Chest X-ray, PA view. Patient: 22 years old, sex F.
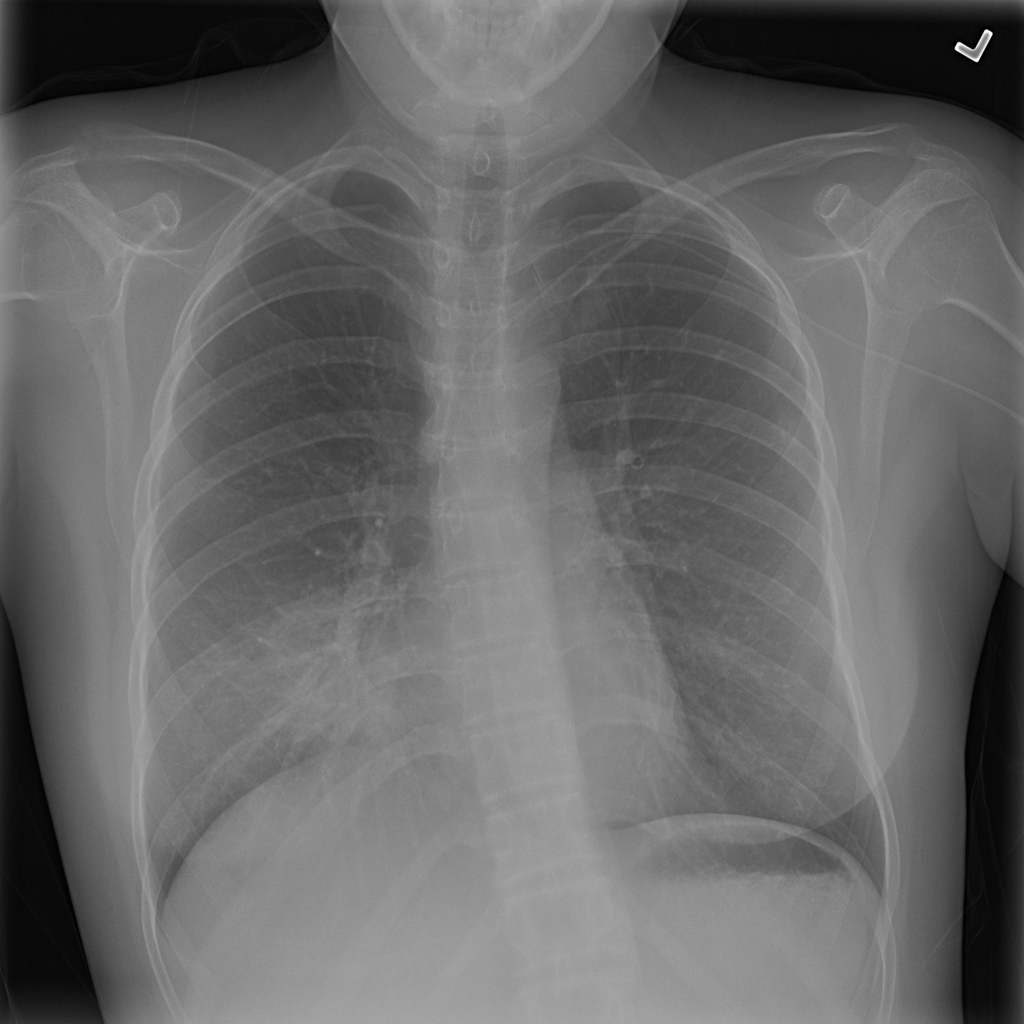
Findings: Infiltration